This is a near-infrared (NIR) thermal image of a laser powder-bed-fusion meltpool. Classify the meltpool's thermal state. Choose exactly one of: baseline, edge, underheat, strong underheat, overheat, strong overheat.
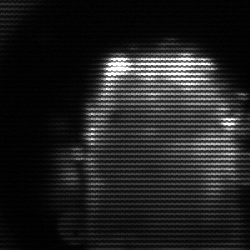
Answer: baseline